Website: lowes
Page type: customer-info-address
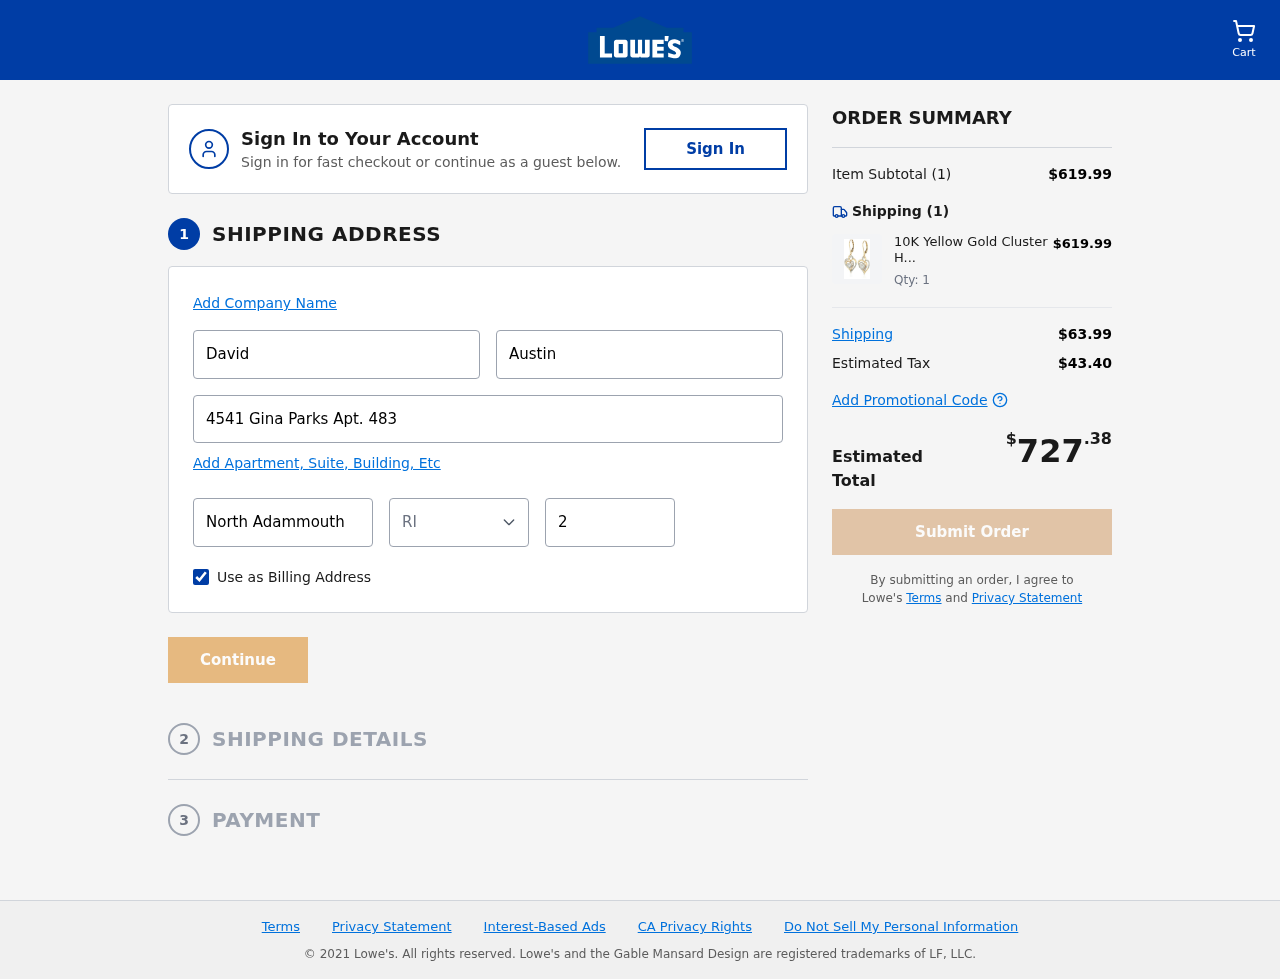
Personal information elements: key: PII_CITY
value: North Adammouth
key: PII_FIRSTNAME
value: David
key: PII_LASTNAME
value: Austin
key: PII_POSTCODE
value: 20697
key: PII_STATE_ABBR
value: RI
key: PII_STREET
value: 4541 Gina Parks Apt. 483
Product elements: key: PRODUCT1_NAME
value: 10K Yellow Gold Cluster Heart Diamond Drop Earrings (1/2 cttw, I-JColor, I2-I3 Clarity)
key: PRODUCT1_PRICE
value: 619.99
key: PRODUCT1_QUANTITY
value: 1
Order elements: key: ORDER_NUM_ITEMS
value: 1
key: ORDER_SUBTOTAL
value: $619.99
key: ORDER_NUM_ITEMS2
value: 1
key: ORDER_SHIPPING_COST
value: $63.99
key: ORDER_TAX
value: $43.40
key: ORDER_TOTAL
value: $727.38